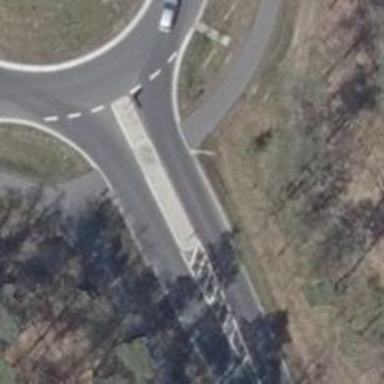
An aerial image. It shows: Secondary road with asphalt surface.